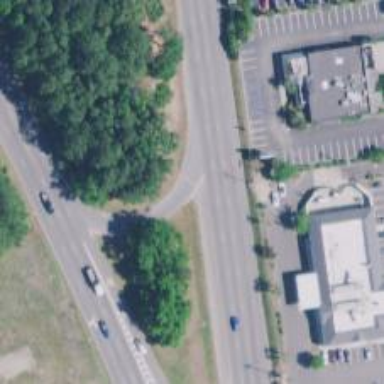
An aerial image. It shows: Trunk link highway.